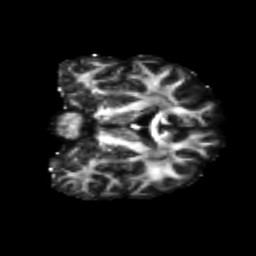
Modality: FA
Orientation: coronal
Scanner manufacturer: siemens
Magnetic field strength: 3 T
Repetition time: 4.16 s
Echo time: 0.0806 s